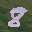
Label: 8